The image shows the envelope spectrum of a rolling-element bearing's vibration signal, with the characteristic fault frequencies (BPFO outer race, BPFI inner race, BSF ball, FTF cage) marked as reference lines. Classify the bearing condition as one of: normal, inner_race, outer_race, ball.
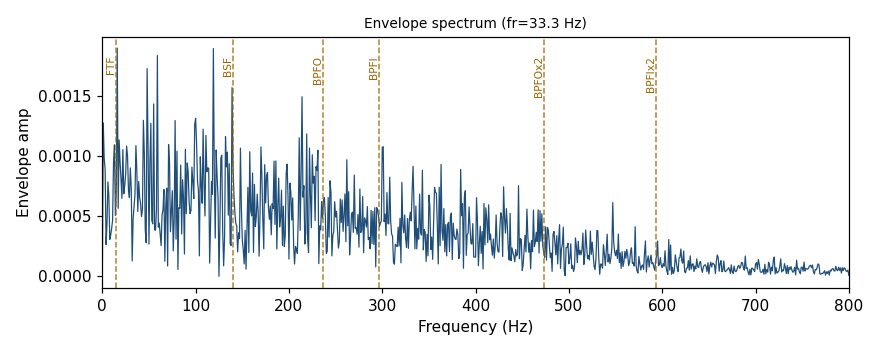
Answer: normal